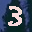
Label: 3